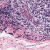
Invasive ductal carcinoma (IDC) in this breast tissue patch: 0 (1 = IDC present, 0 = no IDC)